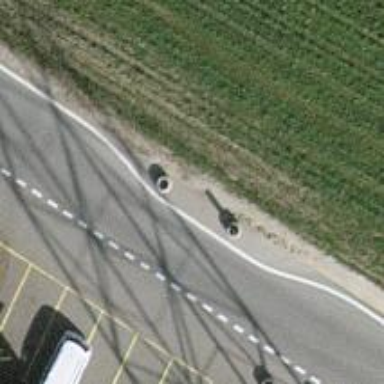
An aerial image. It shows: Chicane for traffic calming.